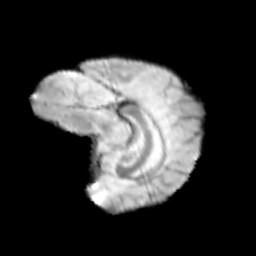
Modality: T2w
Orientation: sagittal
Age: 12
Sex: female
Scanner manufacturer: siemens
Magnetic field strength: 3 T
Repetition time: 3.8 s
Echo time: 0.07 s